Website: slack
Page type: stored-credit-cards
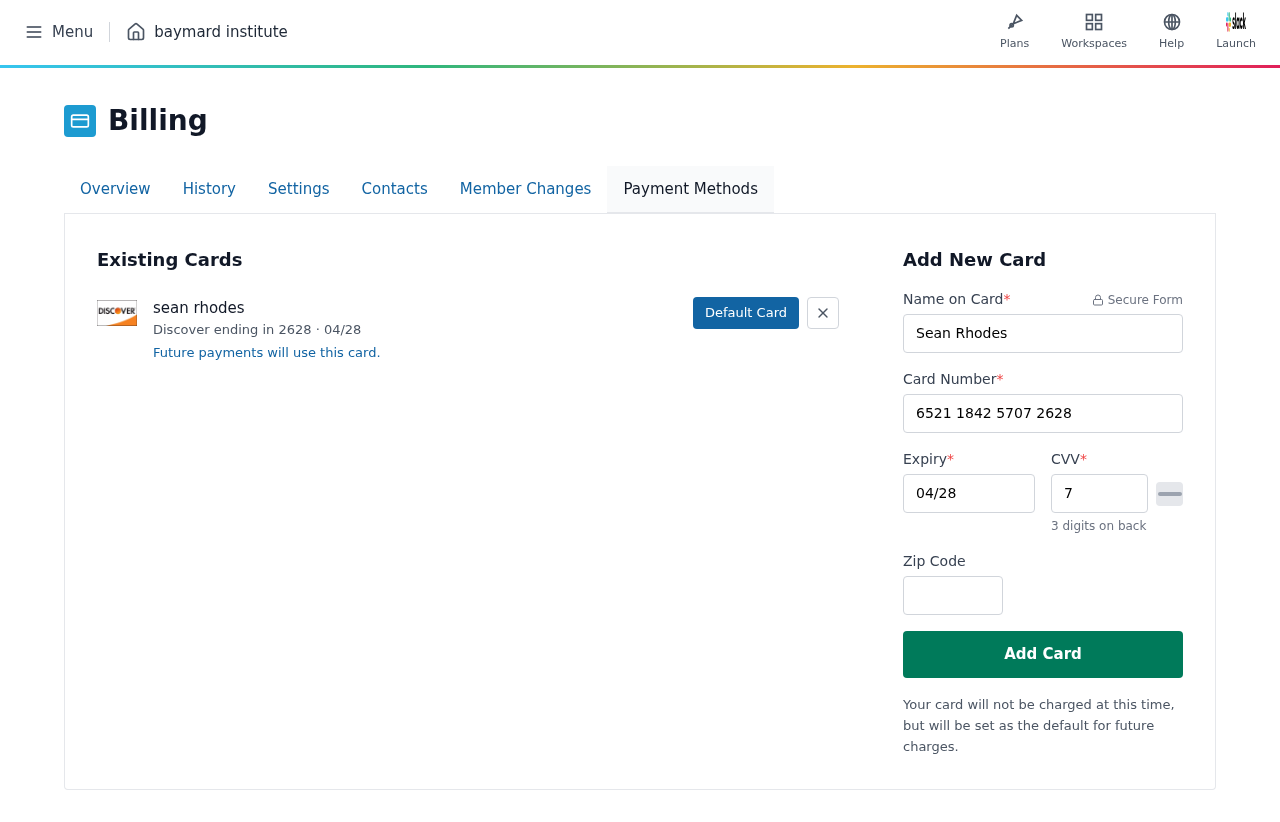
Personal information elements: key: PII_CARD_CVV
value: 737
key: PII_CARD_EXPIRY
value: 04/28
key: PII_CARD_EXPIRY_MONTH
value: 04
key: PII_CARD_EXPIRY_YEAR
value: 28
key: PII_CARD_LAST4
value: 2628
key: PII_CARD_NUMBER
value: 6521 1842 5707 2628
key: PII_CARD_TYPE
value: Discover
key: PII_FULLNAME
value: sean rhodes
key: PII_FULLNAME
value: Sean Rhodes
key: PII_POSTCODE
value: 73278